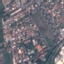
Label: Residential